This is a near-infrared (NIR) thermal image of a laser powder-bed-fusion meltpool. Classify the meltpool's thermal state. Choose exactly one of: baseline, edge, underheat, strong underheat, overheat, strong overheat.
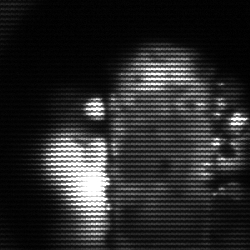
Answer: strong underheat